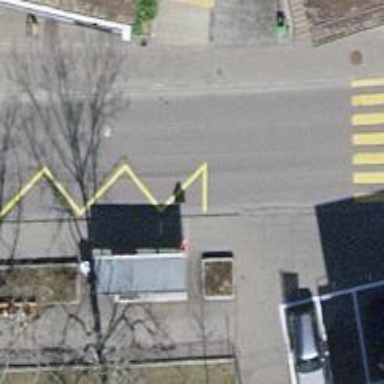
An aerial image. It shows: Trolleybus stop position for public transport.